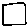
Label: square